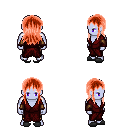
a pixel art fantasy rpg character, male body template, dark elf, purple skin, red robe, gold greaves, red unkempt hairstyle, leather bracers, gray slippers, four views (front, back, left, right), 2x2 character sprite sheet, small pixel art, hard edges, no anti-aliasing